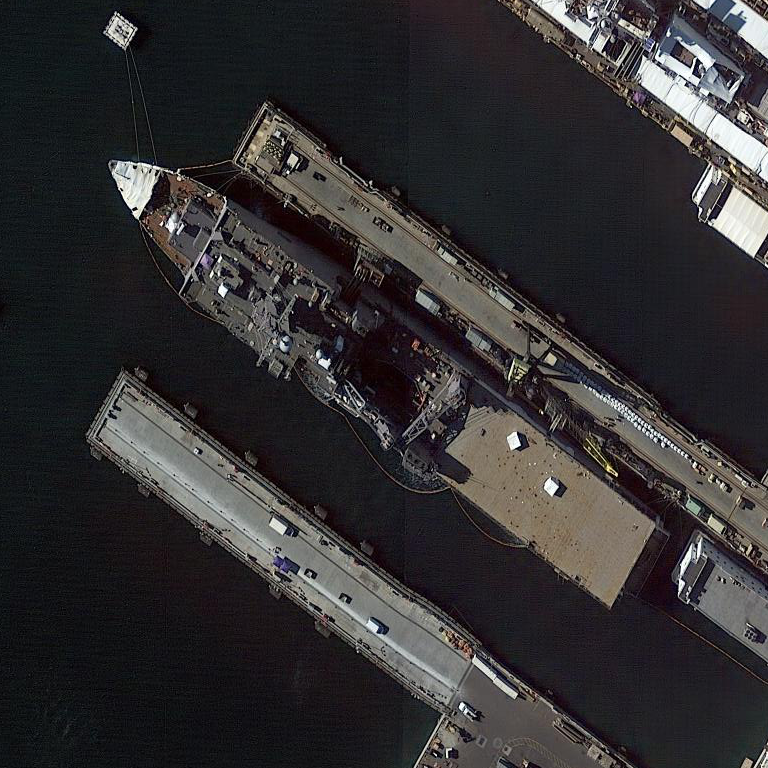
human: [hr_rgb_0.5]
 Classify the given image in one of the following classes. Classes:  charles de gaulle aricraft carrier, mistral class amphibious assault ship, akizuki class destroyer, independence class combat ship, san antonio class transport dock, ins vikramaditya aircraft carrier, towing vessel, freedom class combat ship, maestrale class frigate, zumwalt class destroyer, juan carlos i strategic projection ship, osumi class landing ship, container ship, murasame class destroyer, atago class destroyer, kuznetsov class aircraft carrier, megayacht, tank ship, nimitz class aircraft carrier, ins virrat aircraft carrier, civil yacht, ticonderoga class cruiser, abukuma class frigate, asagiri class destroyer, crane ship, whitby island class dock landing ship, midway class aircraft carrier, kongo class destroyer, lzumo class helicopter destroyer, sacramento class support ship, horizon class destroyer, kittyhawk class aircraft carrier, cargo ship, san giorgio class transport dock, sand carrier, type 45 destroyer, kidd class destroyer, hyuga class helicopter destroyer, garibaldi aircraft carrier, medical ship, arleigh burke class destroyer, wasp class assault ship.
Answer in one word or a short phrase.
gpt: Whitby Island class dock landing ship